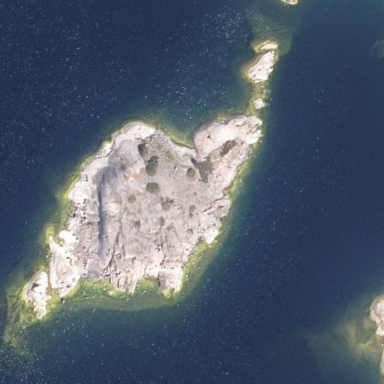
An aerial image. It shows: Islet along the natural coastline.